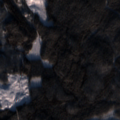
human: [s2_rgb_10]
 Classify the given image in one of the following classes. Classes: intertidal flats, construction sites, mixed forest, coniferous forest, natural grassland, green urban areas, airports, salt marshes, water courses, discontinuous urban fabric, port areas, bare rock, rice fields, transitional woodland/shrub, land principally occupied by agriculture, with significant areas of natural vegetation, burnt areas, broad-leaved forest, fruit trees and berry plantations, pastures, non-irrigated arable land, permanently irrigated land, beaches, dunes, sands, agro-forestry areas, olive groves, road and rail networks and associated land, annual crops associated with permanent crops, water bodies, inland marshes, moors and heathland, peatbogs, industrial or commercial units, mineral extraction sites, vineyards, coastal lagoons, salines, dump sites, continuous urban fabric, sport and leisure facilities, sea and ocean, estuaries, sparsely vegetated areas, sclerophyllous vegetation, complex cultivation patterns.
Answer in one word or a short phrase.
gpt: coniferous forest